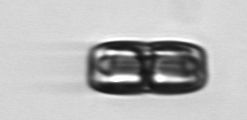
Label: Ephemera